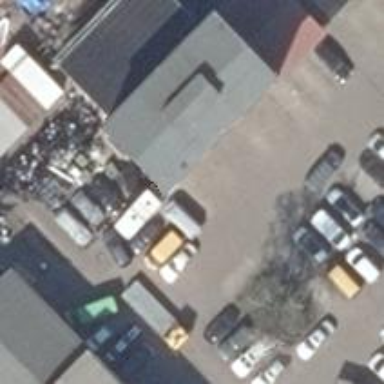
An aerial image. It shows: Car repair shop.